Interaction volume radius: 5 \u00c5
Interaction volume height: 20 \u00c5
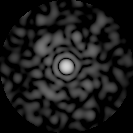
Disorder parameter: 0.7898